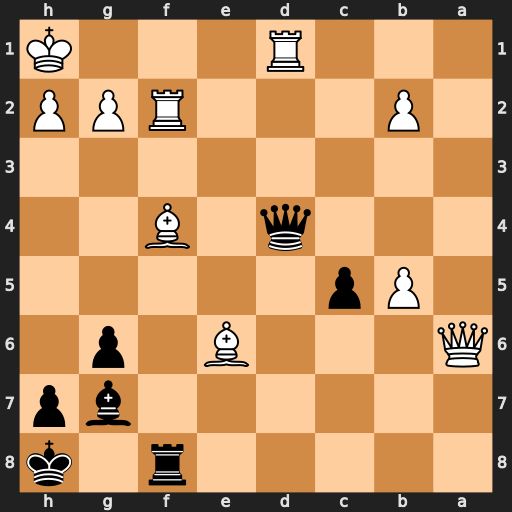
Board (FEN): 5r1k/6bp/Q3B1p1/1Pp5/3q1B2/8/1P3RPP/3R3K
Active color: b
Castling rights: -
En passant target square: -
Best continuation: Qxd1+ Rf1 Qxf1#